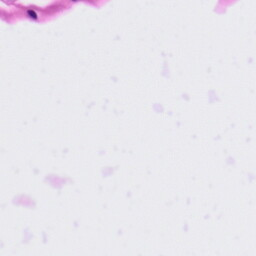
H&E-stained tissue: Tonsil